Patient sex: M
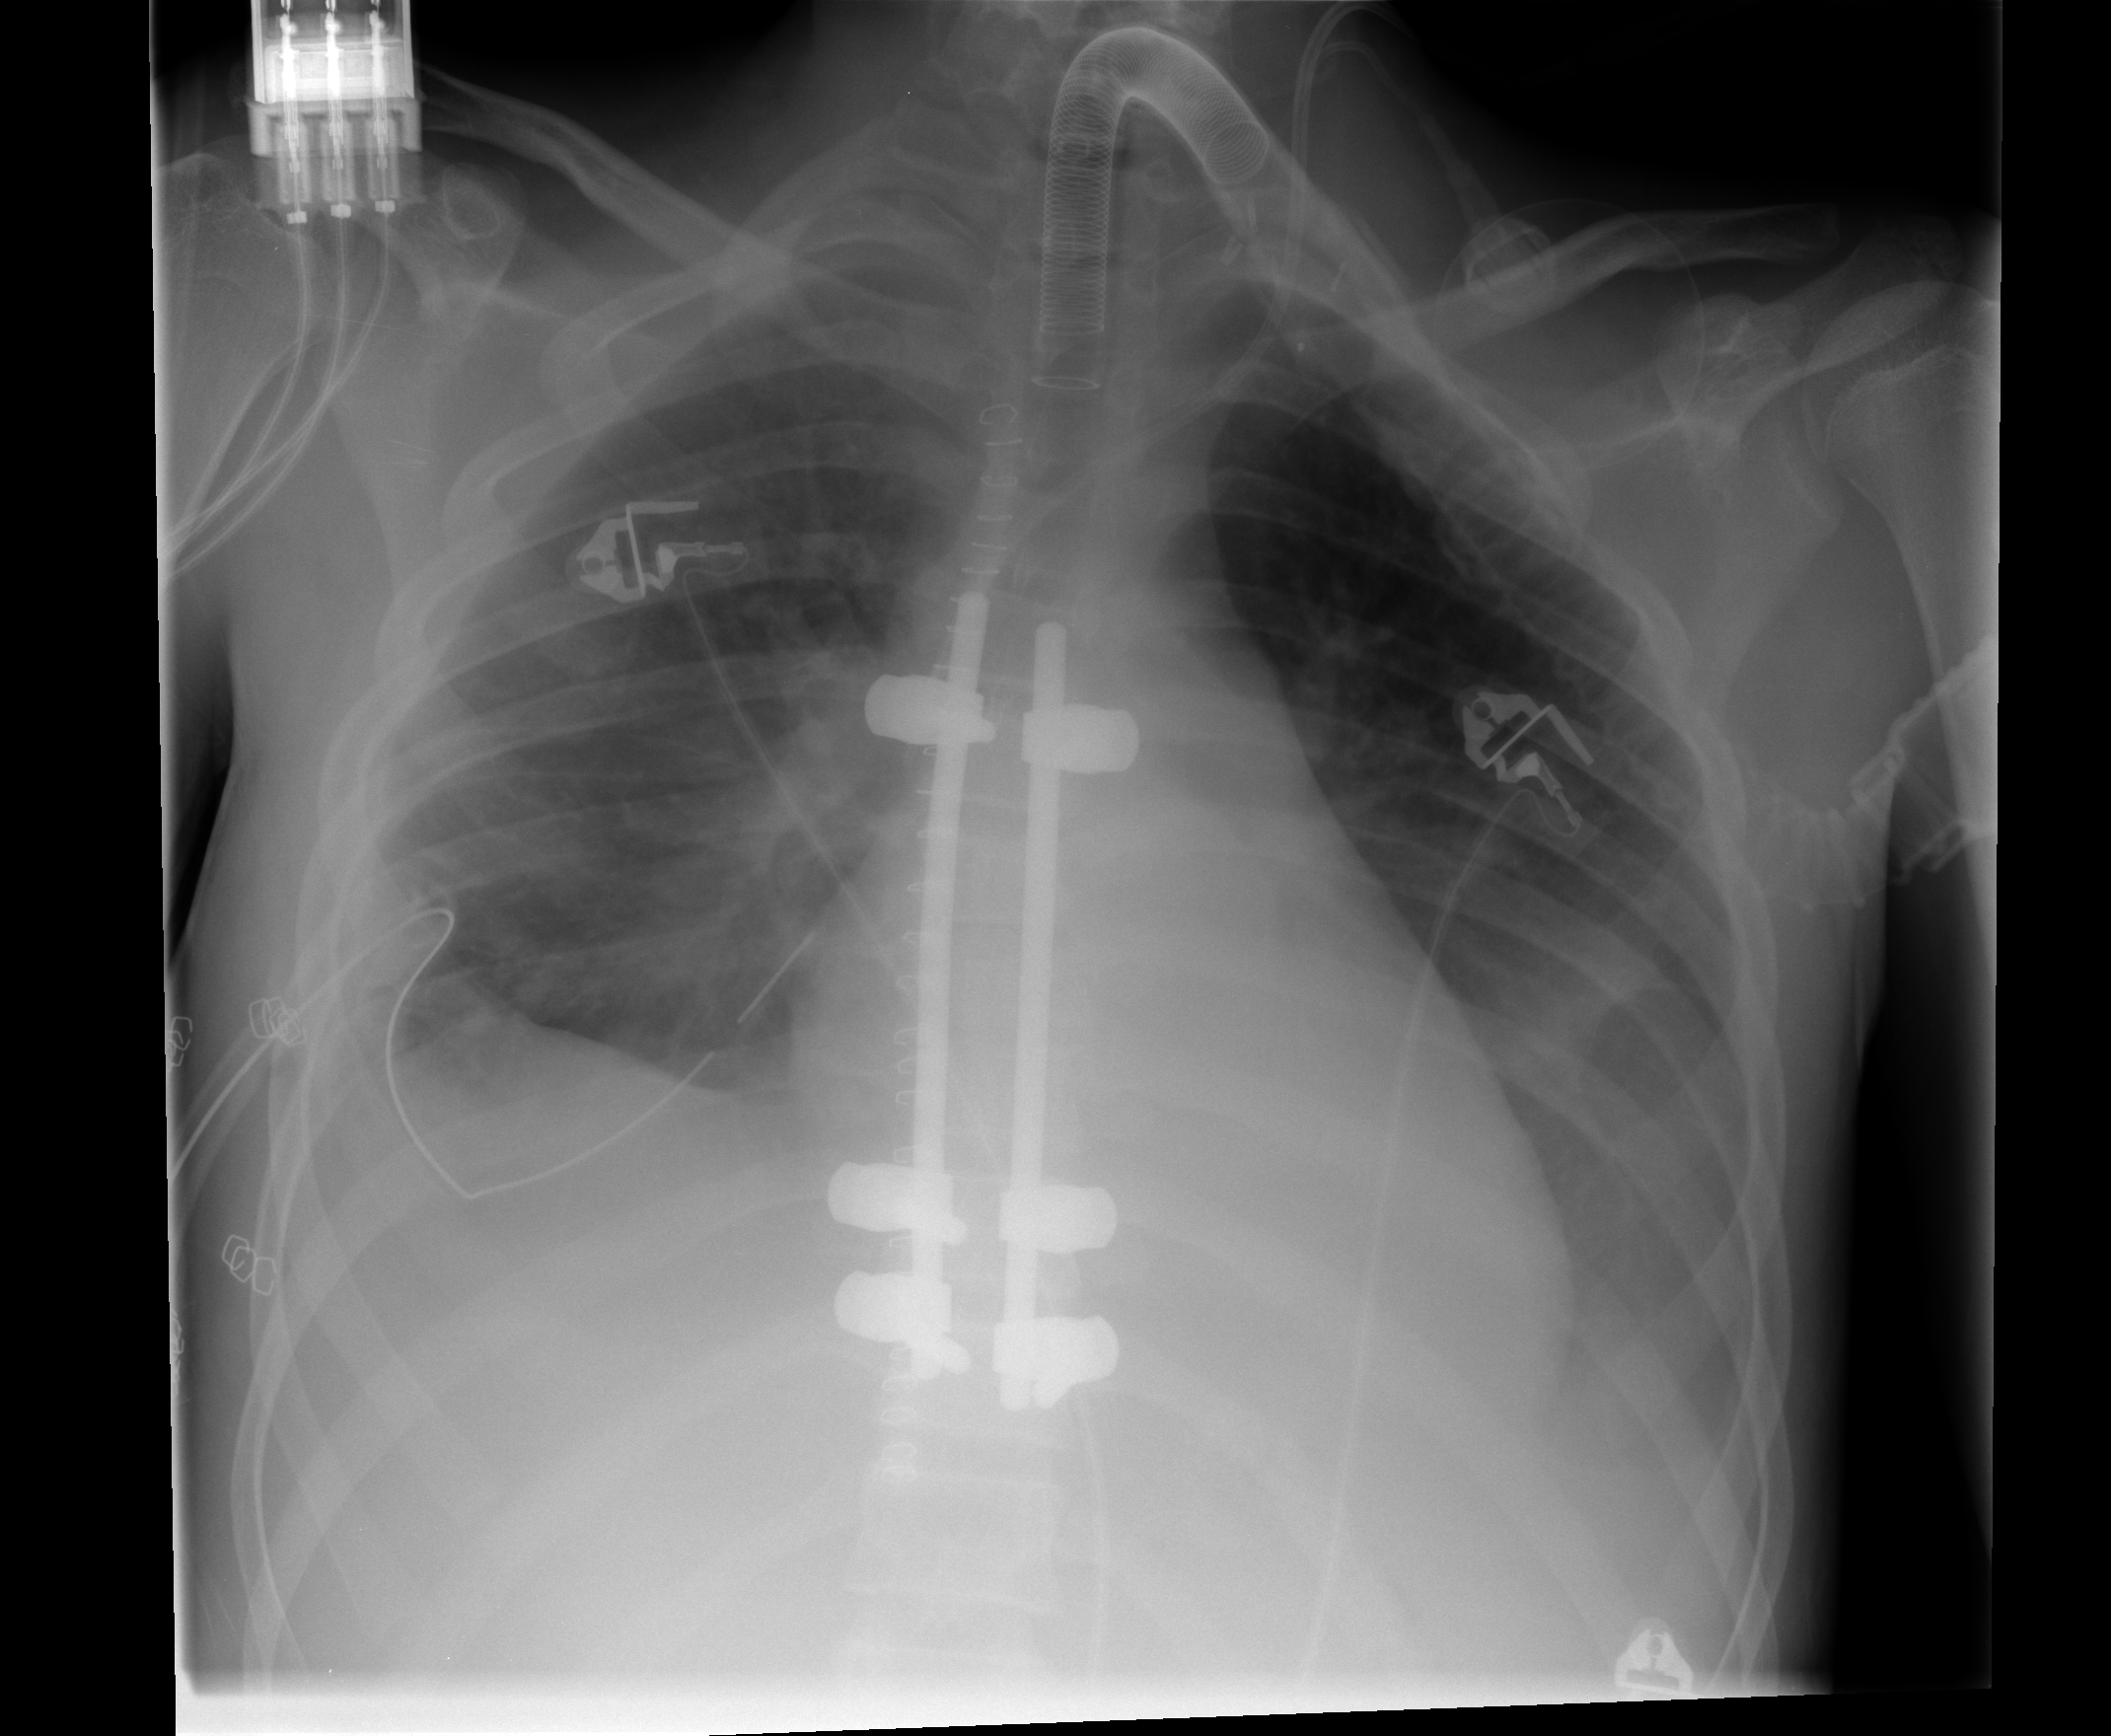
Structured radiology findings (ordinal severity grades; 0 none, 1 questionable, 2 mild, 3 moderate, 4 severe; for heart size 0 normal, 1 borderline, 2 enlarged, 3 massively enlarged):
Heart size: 1
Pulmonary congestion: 1
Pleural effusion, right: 1
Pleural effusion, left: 2
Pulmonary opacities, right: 1
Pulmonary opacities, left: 0
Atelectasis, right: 0
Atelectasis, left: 3